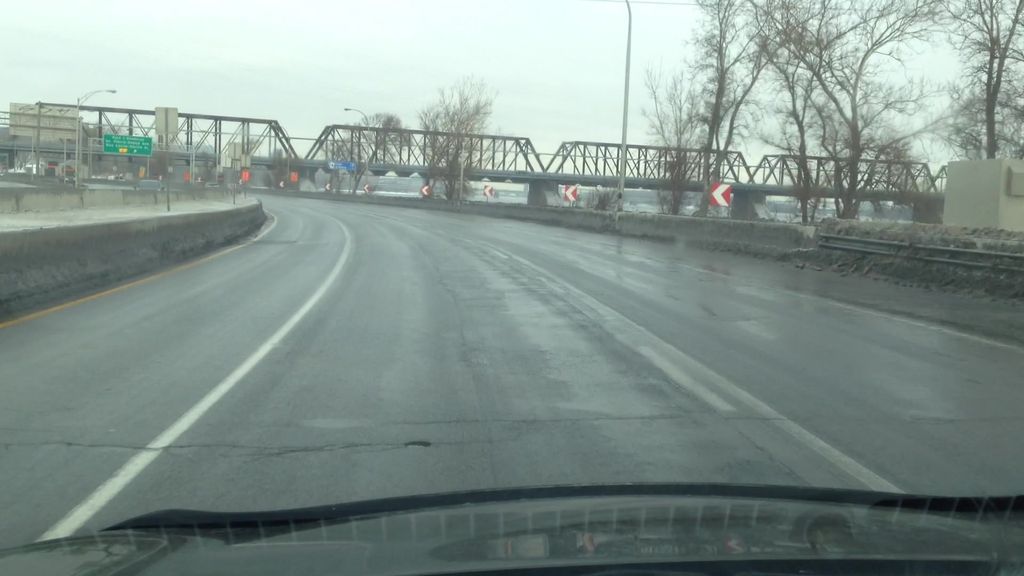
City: montreal